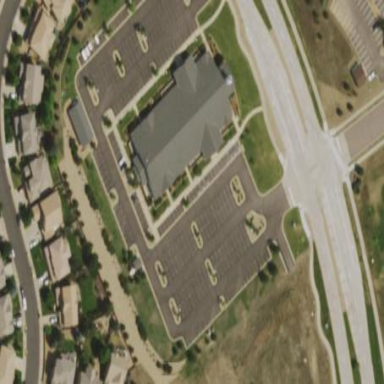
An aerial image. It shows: Beautiful church building.